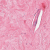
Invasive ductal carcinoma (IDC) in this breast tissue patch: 0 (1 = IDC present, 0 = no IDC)